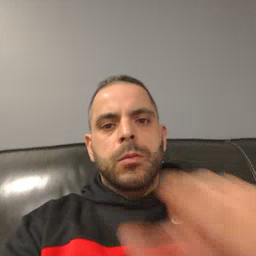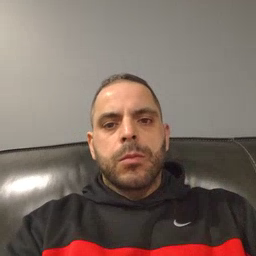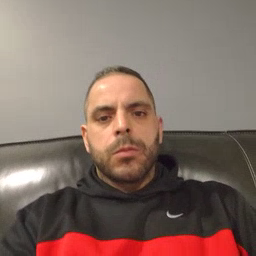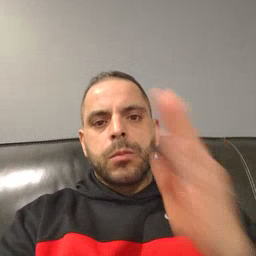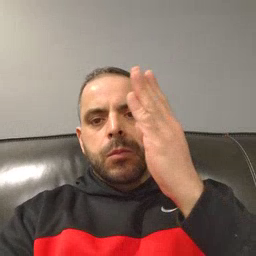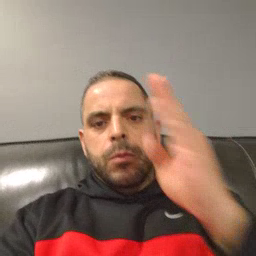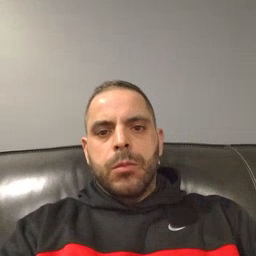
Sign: blue